Question: I want to create diagonal box inside box. How can I do this using css.
I am attaching an image, exactly what i want. If any one have any idea please share with me.
My Fiddle: <URL>

My codes are here:
HTML:
'''
<div class="foo bg1"></div>
<div class="foo bg2"></div>
'''
CSS:
'''
.foo {
float: left;
width: 40px;
height: 40px;
margin: 5px 5px 5px 5px;
border-width: 1px;
border-style: solid;
border-color: rgba(0,0,0,.2);
}
.bg1 {
background-color:#13b4ff;
}
.bg2 {
background-color:#ab3fdd;
}
'''
My Fiddle: <URL>
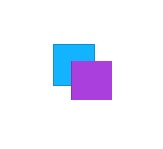
Answer: Making divs absolute may disturb other elements. You can also move the second div inside first div and apply margin on second div like shown in this fiddle : <URL>
'''
<div class="foo bg1">
<div class="foo bg2"></div>
</div>
.foo {
float: left;
width: 40px;
height: 40px;
border-width: 1px;
border-style: solid;
border-color: rgba(0,0,0,.2);
}
.bg1 {
background-color:#13b4ff;
}
.bg2 {
background-color:#ab3fdd;
margin-top:50%;
margin-left:50%;
}
'''